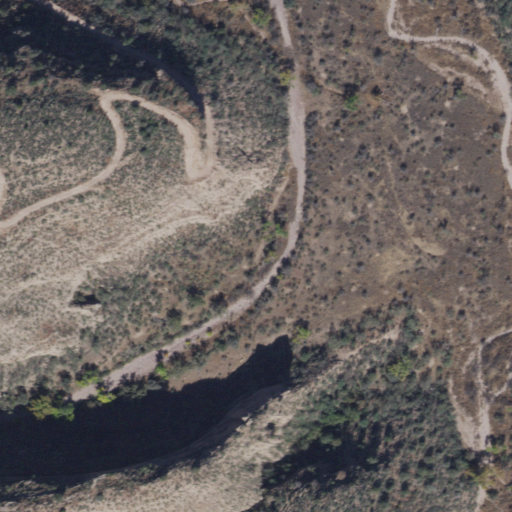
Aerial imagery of valley in Arizona named Oak Grove Canyon containing only shrub